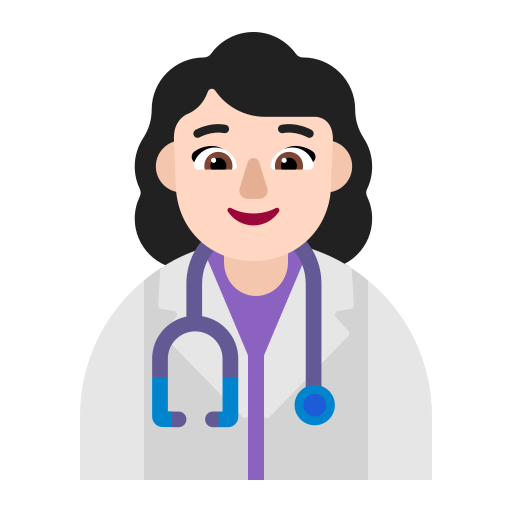
woman health worker flat light